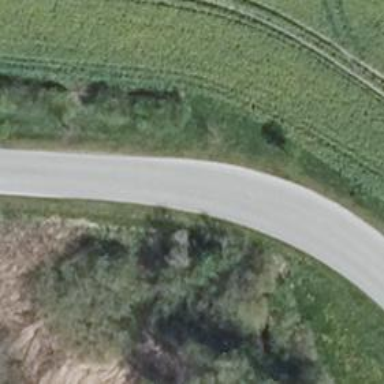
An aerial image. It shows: Unclassified road with asphalt surface.